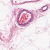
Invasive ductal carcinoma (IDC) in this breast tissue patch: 0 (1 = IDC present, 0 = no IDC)